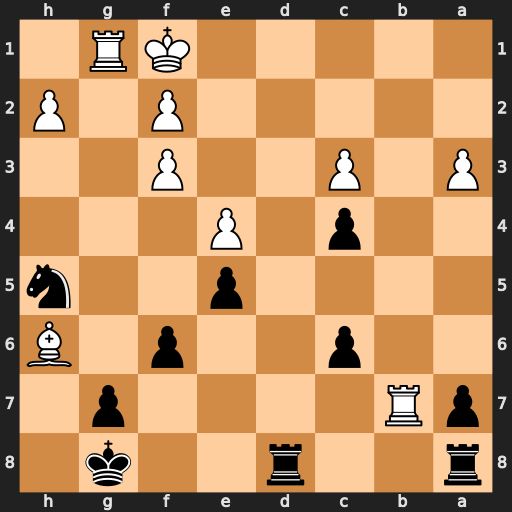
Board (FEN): r2r2k1/pR4p1/2p2p1B/4p2n/2p1P3/P1P2P2/5P1P/5KR1
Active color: b
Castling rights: -
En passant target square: -
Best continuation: Rd1+ Kg2 Rxg1+ Kxg1 gxh6